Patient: sex M, age 77
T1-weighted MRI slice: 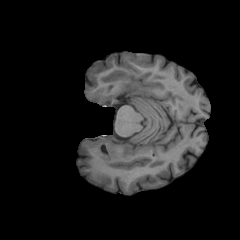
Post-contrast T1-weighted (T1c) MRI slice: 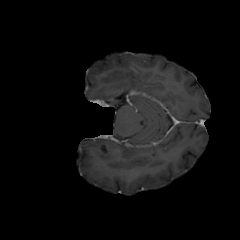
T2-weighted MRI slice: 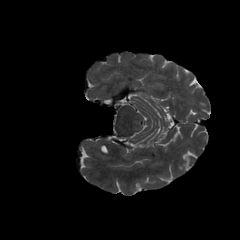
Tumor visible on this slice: no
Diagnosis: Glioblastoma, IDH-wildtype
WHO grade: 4